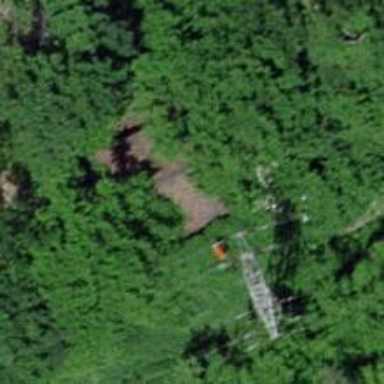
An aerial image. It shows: Pole supporting pipeline marker with roof cover.